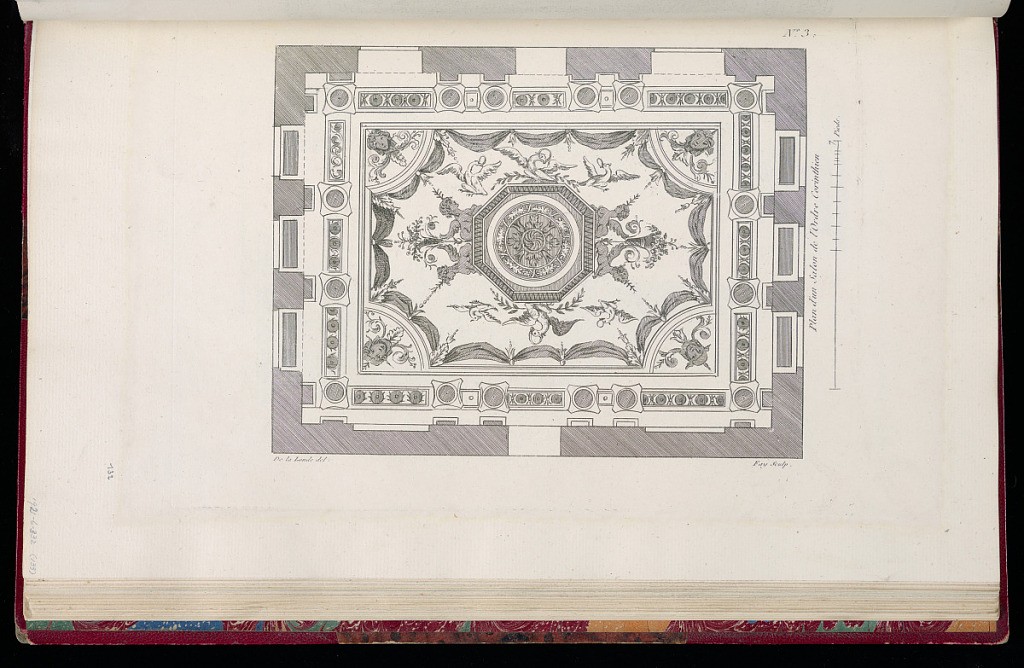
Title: Plan de l'Ordre Corinthien
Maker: Richard de Lalonde, French, active 1780–96
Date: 1780-1789
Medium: Etching on off-white laid paper
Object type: Print
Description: Plan for the ceiling of a room detailing the location of the Corinthian columns. The ceiling is decorated with ornament motifs including sphynxes, birds, drapery, mascaron, and scrolls. The plate is signed and numbered.